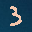
Label: 3